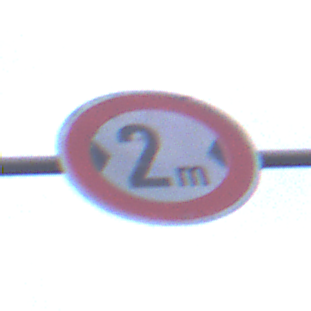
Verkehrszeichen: TatsaechlicheBreite2
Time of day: SunriseSunset
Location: Outdoor (Urban)
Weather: PartlyCloudy
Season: NotSpecified
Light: Natural